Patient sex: M
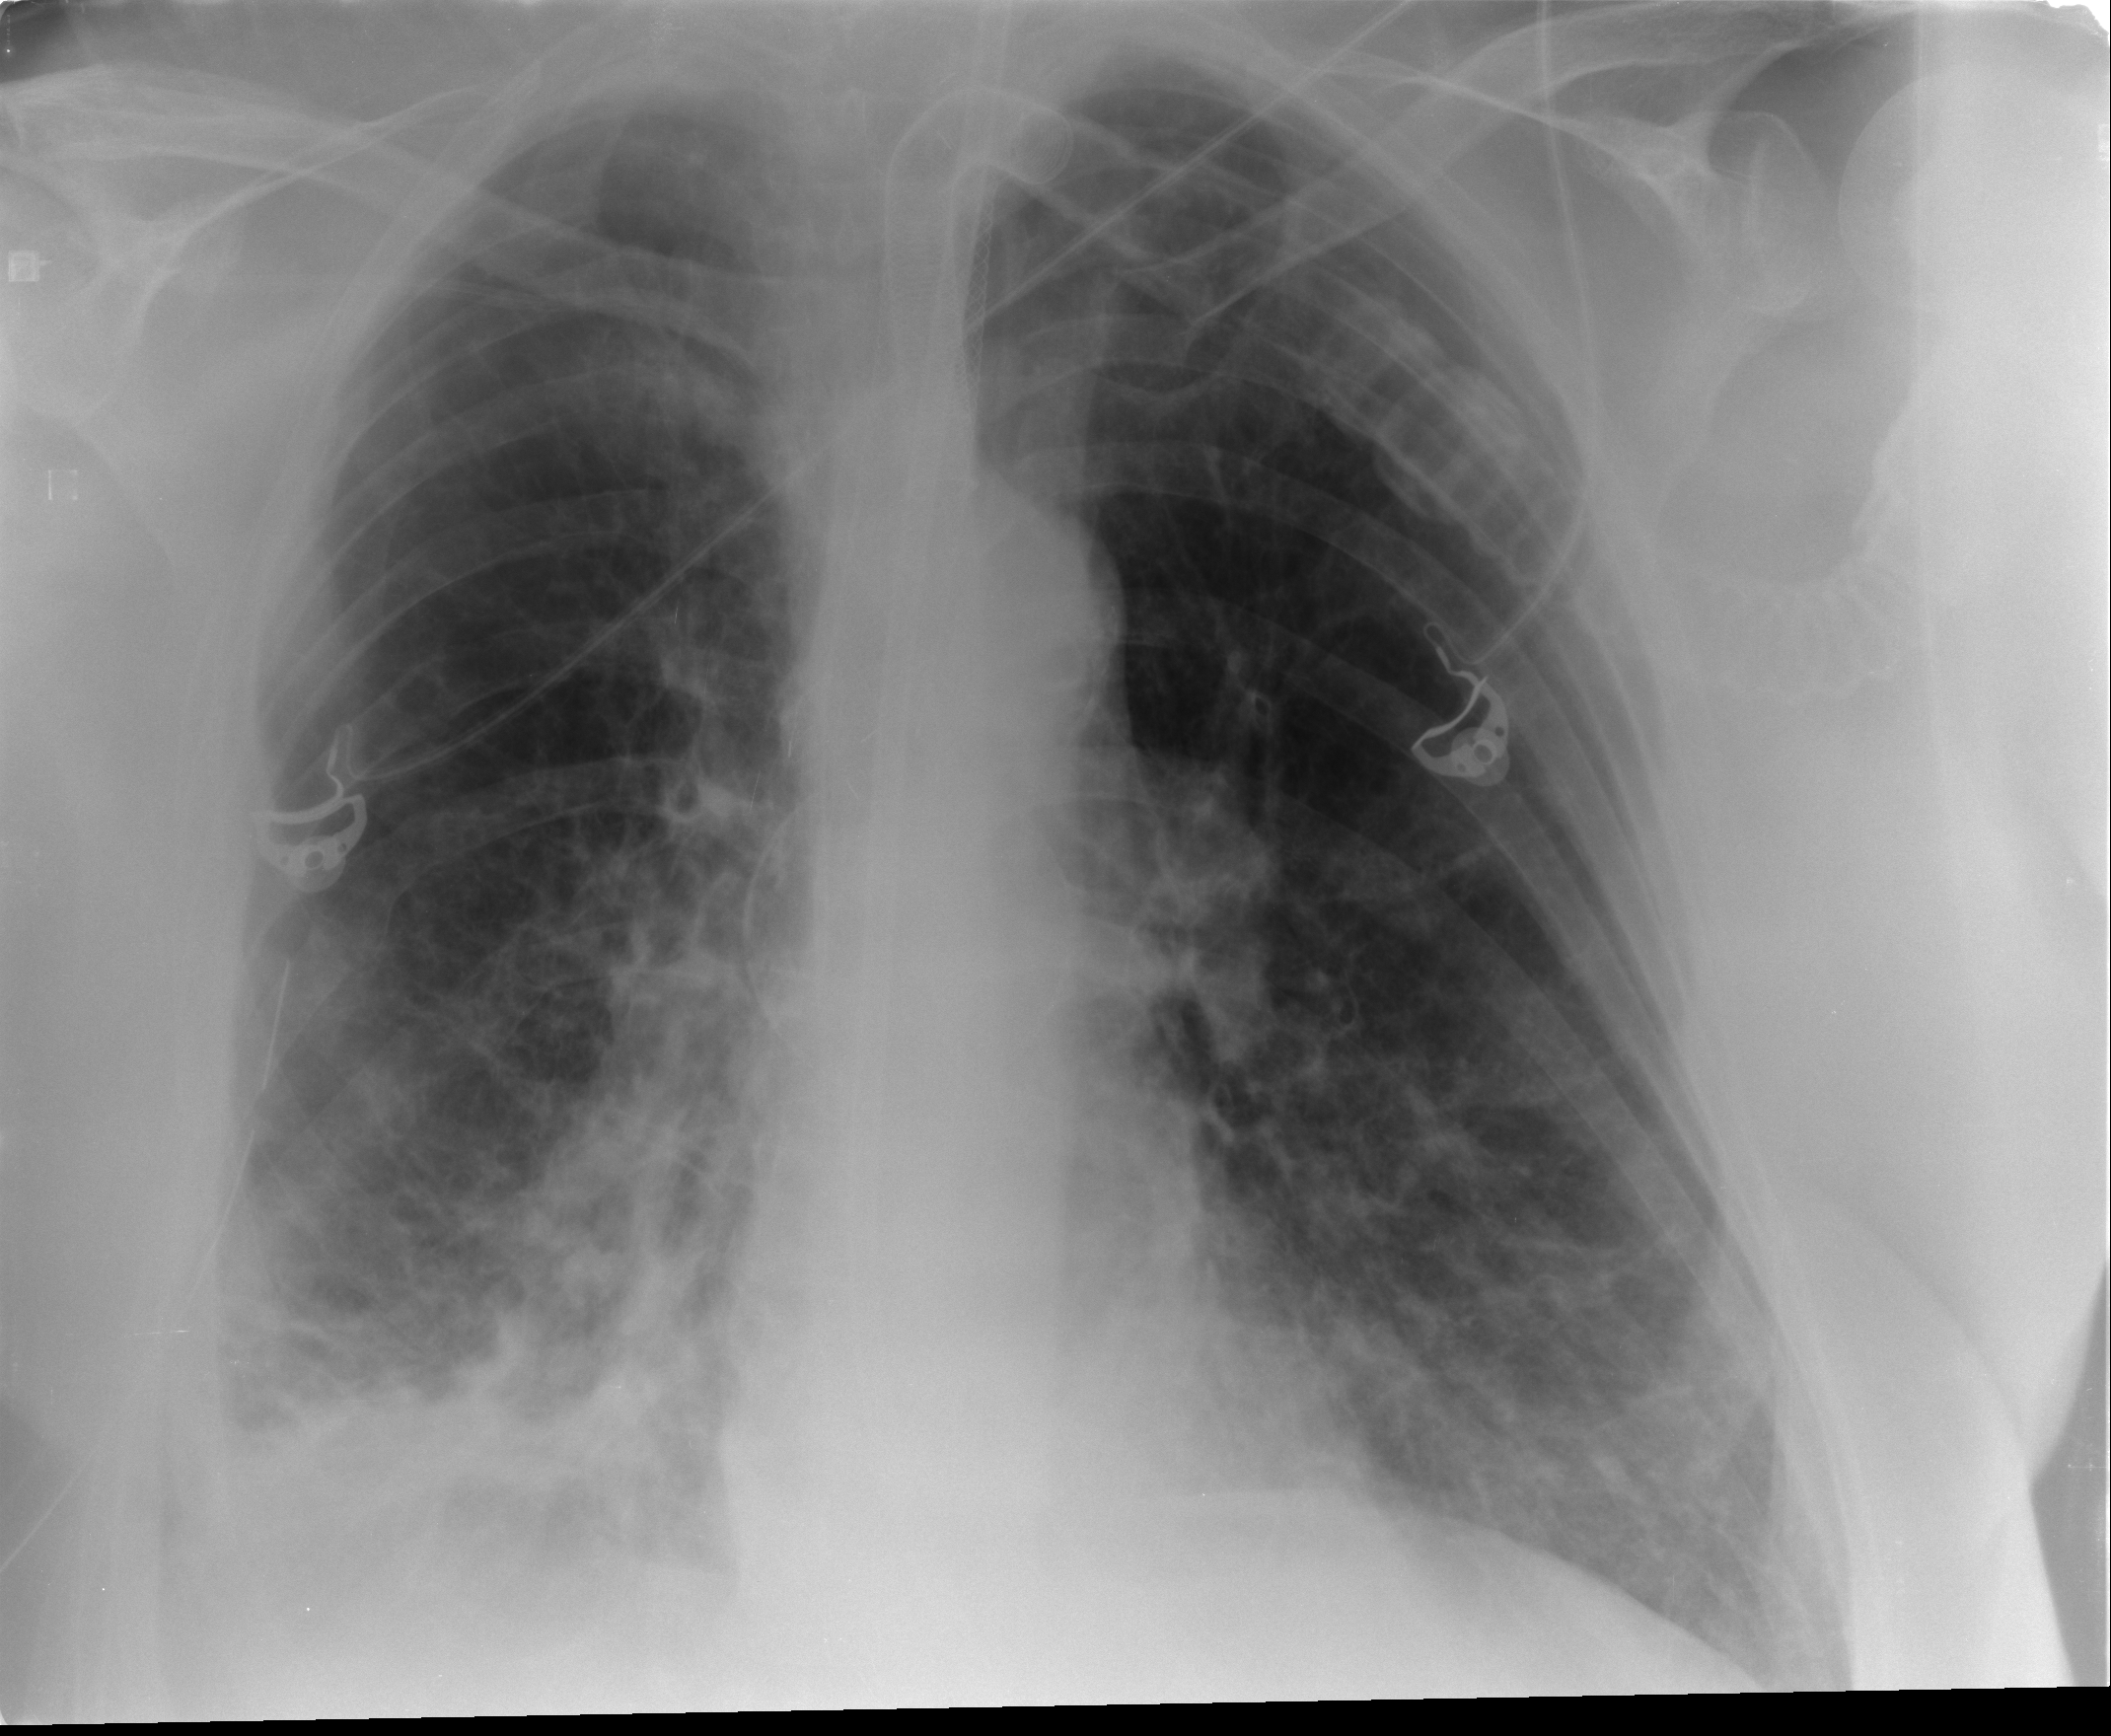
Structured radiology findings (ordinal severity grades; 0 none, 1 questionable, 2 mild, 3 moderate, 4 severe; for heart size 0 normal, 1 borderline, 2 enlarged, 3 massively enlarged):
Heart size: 0
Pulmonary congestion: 0
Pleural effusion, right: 2
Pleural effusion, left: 2
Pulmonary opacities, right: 2
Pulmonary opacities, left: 2
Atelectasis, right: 2
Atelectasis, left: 2